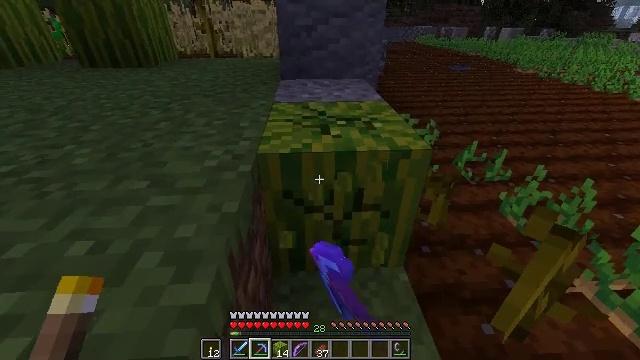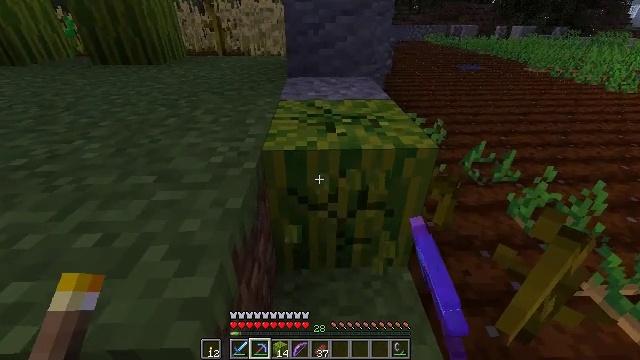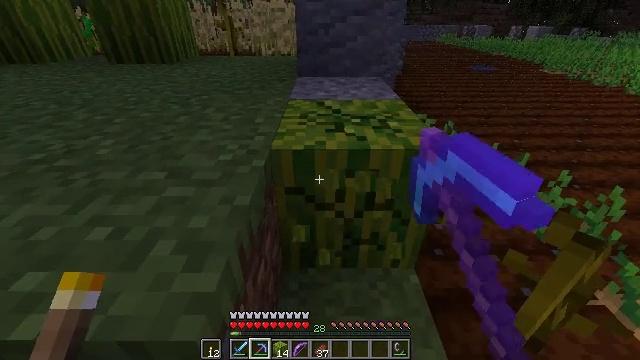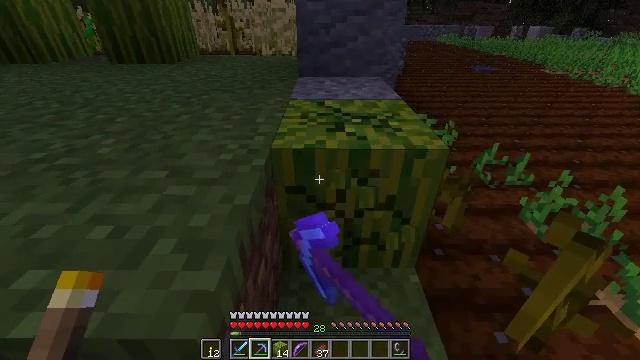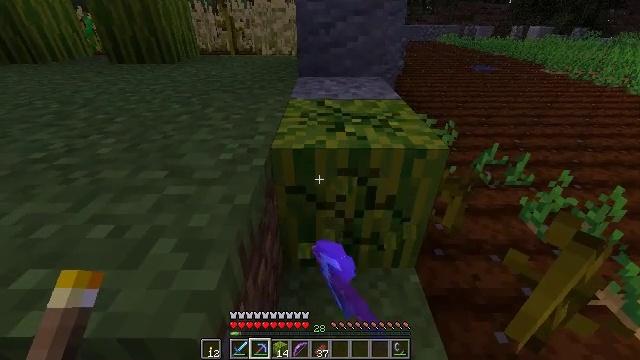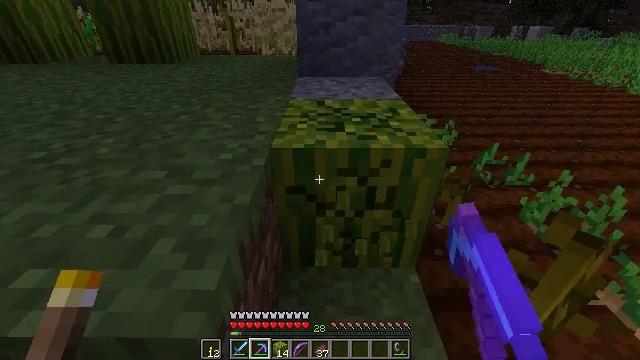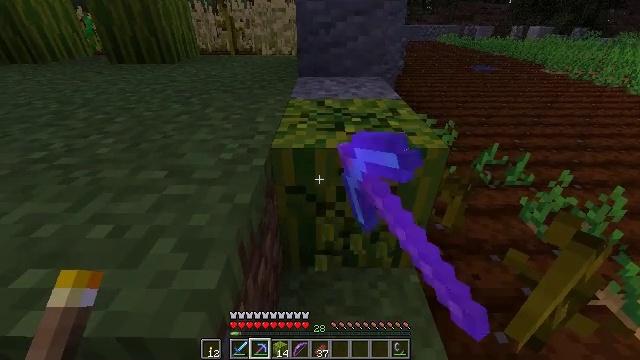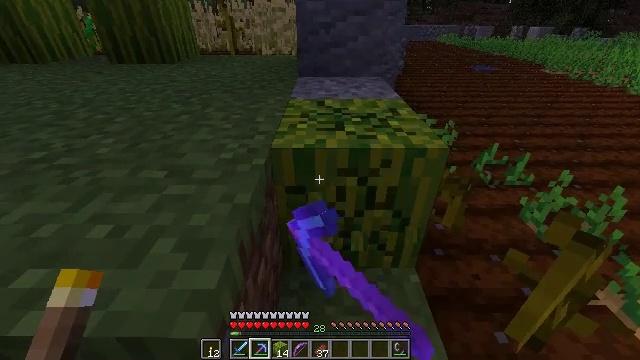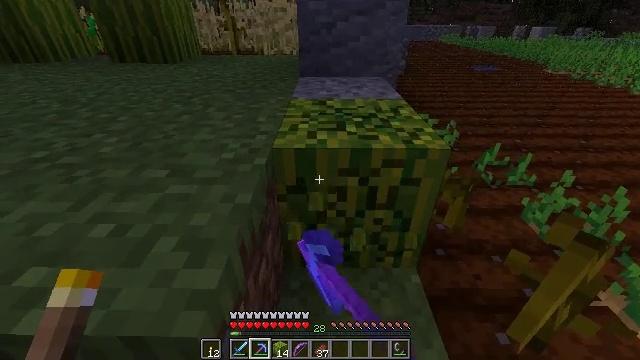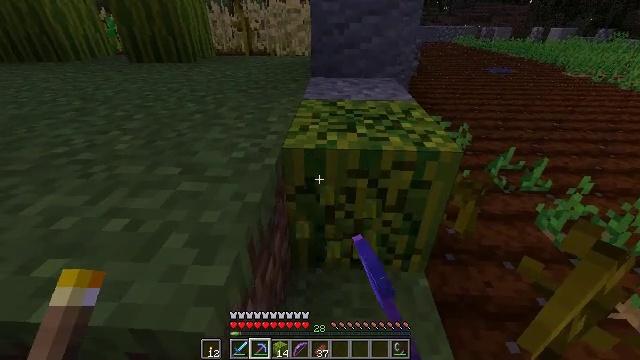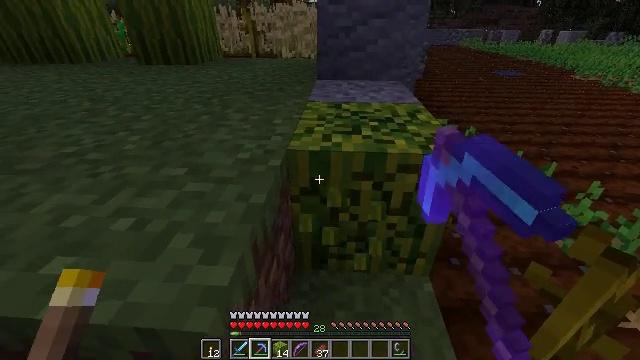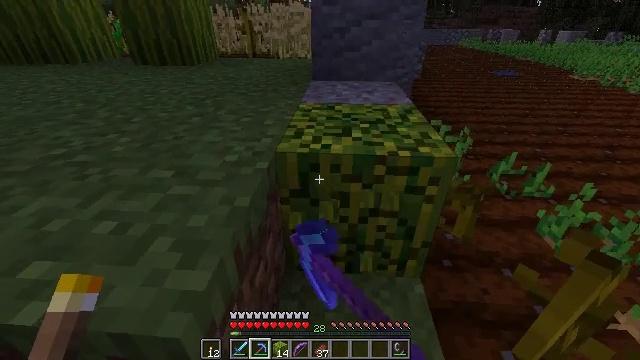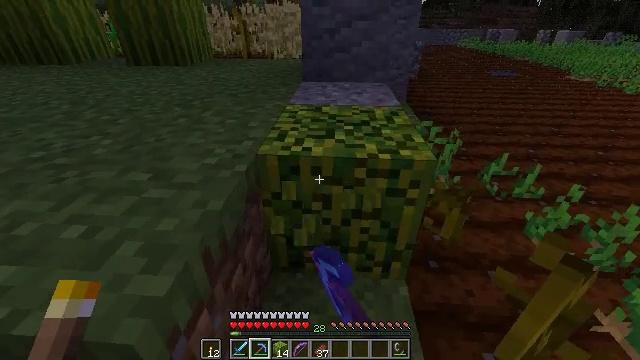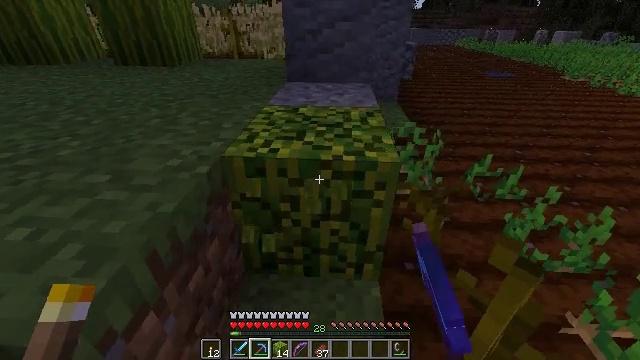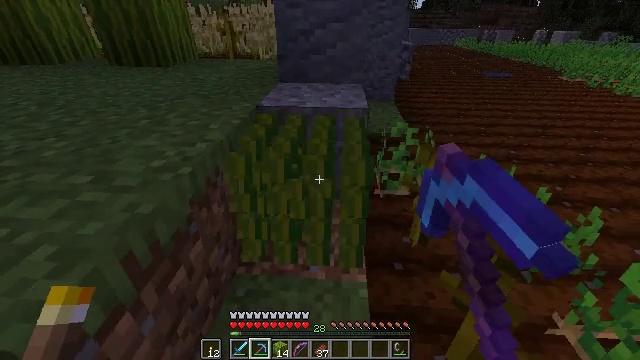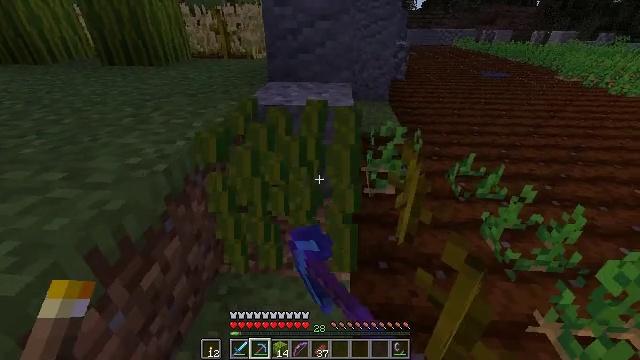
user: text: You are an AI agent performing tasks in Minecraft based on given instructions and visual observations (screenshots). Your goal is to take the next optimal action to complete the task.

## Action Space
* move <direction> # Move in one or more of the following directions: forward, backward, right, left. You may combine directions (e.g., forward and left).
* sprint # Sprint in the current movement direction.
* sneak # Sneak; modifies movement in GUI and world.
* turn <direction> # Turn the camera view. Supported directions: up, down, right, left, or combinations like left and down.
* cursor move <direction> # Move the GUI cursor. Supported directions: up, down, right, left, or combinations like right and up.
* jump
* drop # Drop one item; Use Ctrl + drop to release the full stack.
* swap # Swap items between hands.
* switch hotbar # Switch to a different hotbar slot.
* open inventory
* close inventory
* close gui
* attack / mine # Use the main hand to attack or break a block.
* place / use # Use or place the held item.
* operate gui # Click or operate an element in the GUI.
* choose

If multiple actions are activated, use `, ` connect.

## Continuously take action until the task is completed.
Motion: motion action
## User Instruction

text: Mine a melon block.
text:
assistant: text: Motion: turn left, attack / mine
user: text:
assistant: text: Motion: turn left, attack / mine
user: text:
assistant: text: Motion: attack / mine
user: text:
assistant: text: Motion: attack / mine
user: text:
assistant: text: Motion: attack / mine
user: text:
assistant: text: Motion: attack / mine
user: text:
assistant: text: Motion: attack / mine
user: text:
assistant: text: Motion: attack / mine
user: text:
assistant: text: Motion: turn left, attack / mine
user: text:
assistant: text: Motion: turn left, attack / mine
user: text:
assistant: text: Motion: move right, attack / mine
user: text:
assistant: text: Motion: move right, attack / mine
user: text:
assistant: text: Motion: move right, attack / mine
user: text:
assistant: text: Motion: attack / mine
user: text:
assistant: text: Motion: attack / mine
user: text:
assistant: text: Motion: turn left and up, attack / mine
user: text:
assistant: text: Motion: turn left and up, attack / mine
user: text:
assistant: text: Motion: attack / mine
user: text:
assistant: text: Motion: turn left and up, attack / mine
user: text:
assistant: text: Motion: turn left and up, attack / mine
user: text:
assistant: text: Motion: turn left and up, attack / mine
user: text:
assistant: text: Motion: turn left and up
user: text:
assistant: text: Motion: move forward, turn left
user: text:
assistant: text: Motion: move forward
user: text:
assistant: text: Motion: move forward
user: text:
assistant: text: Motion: move forward
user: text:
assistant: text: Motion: move forward
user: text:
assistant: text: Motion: move forward, turn down
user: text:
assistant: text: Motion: move forward, turn right and down
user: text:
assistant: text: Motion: move forward